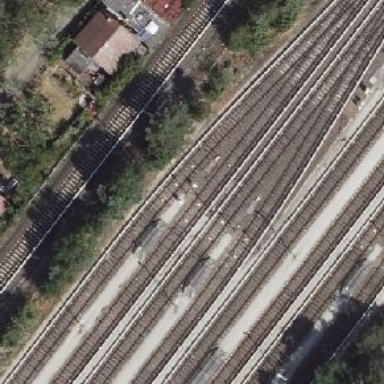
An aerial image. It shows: Yard serving the electrified light rail railway.